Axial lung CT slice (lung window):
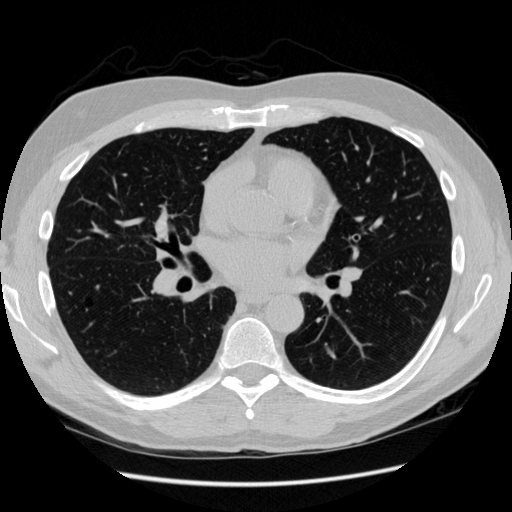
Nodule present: no